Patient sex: F
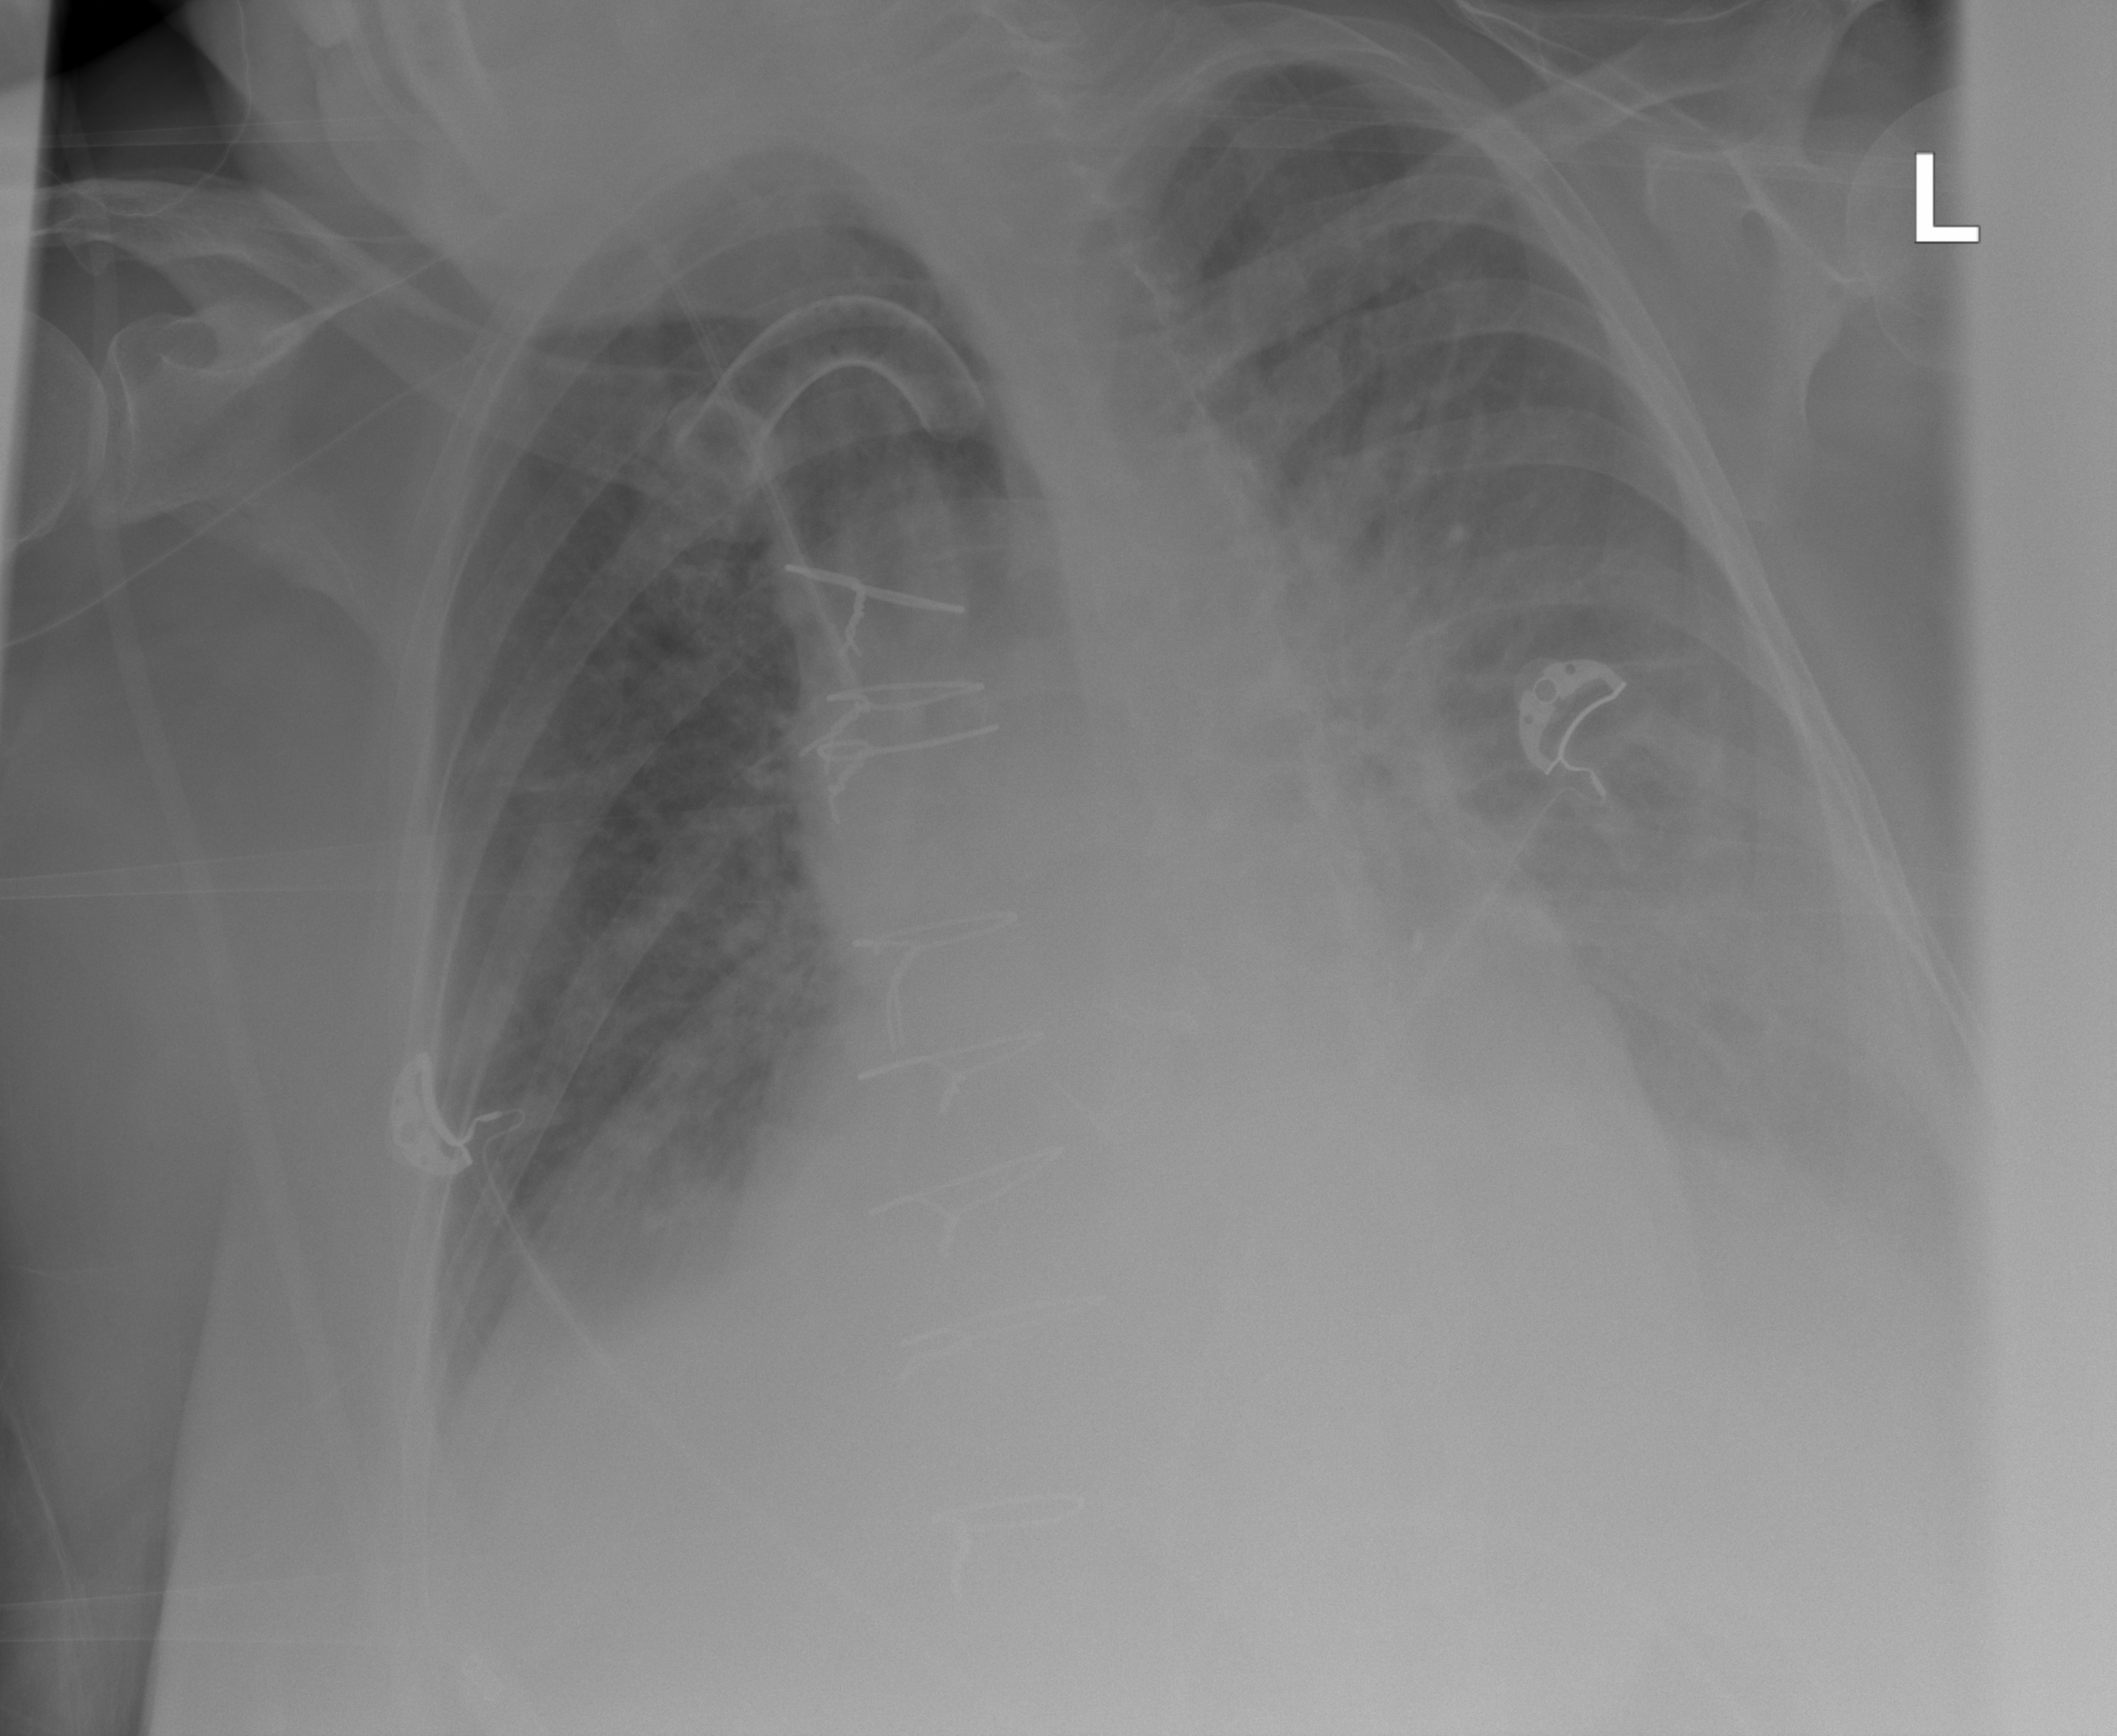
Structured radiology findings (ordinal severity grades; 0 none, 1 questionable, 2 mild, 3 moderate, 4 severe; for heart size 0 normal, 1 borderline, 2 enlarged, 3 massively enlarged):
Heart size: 2
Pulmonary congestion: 2
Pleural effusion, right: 2
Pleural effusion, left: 3
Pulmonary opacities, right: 1
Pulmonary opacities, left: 1
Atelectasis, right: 2
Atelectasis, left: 2